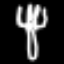
Label: fork